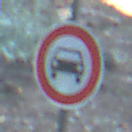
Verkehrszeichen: VerbotKraftwagen
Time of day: MorningAfternoon
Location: Outdoor (Nature)
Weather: Clear
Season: NotSpecified
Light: Natural